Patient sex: F
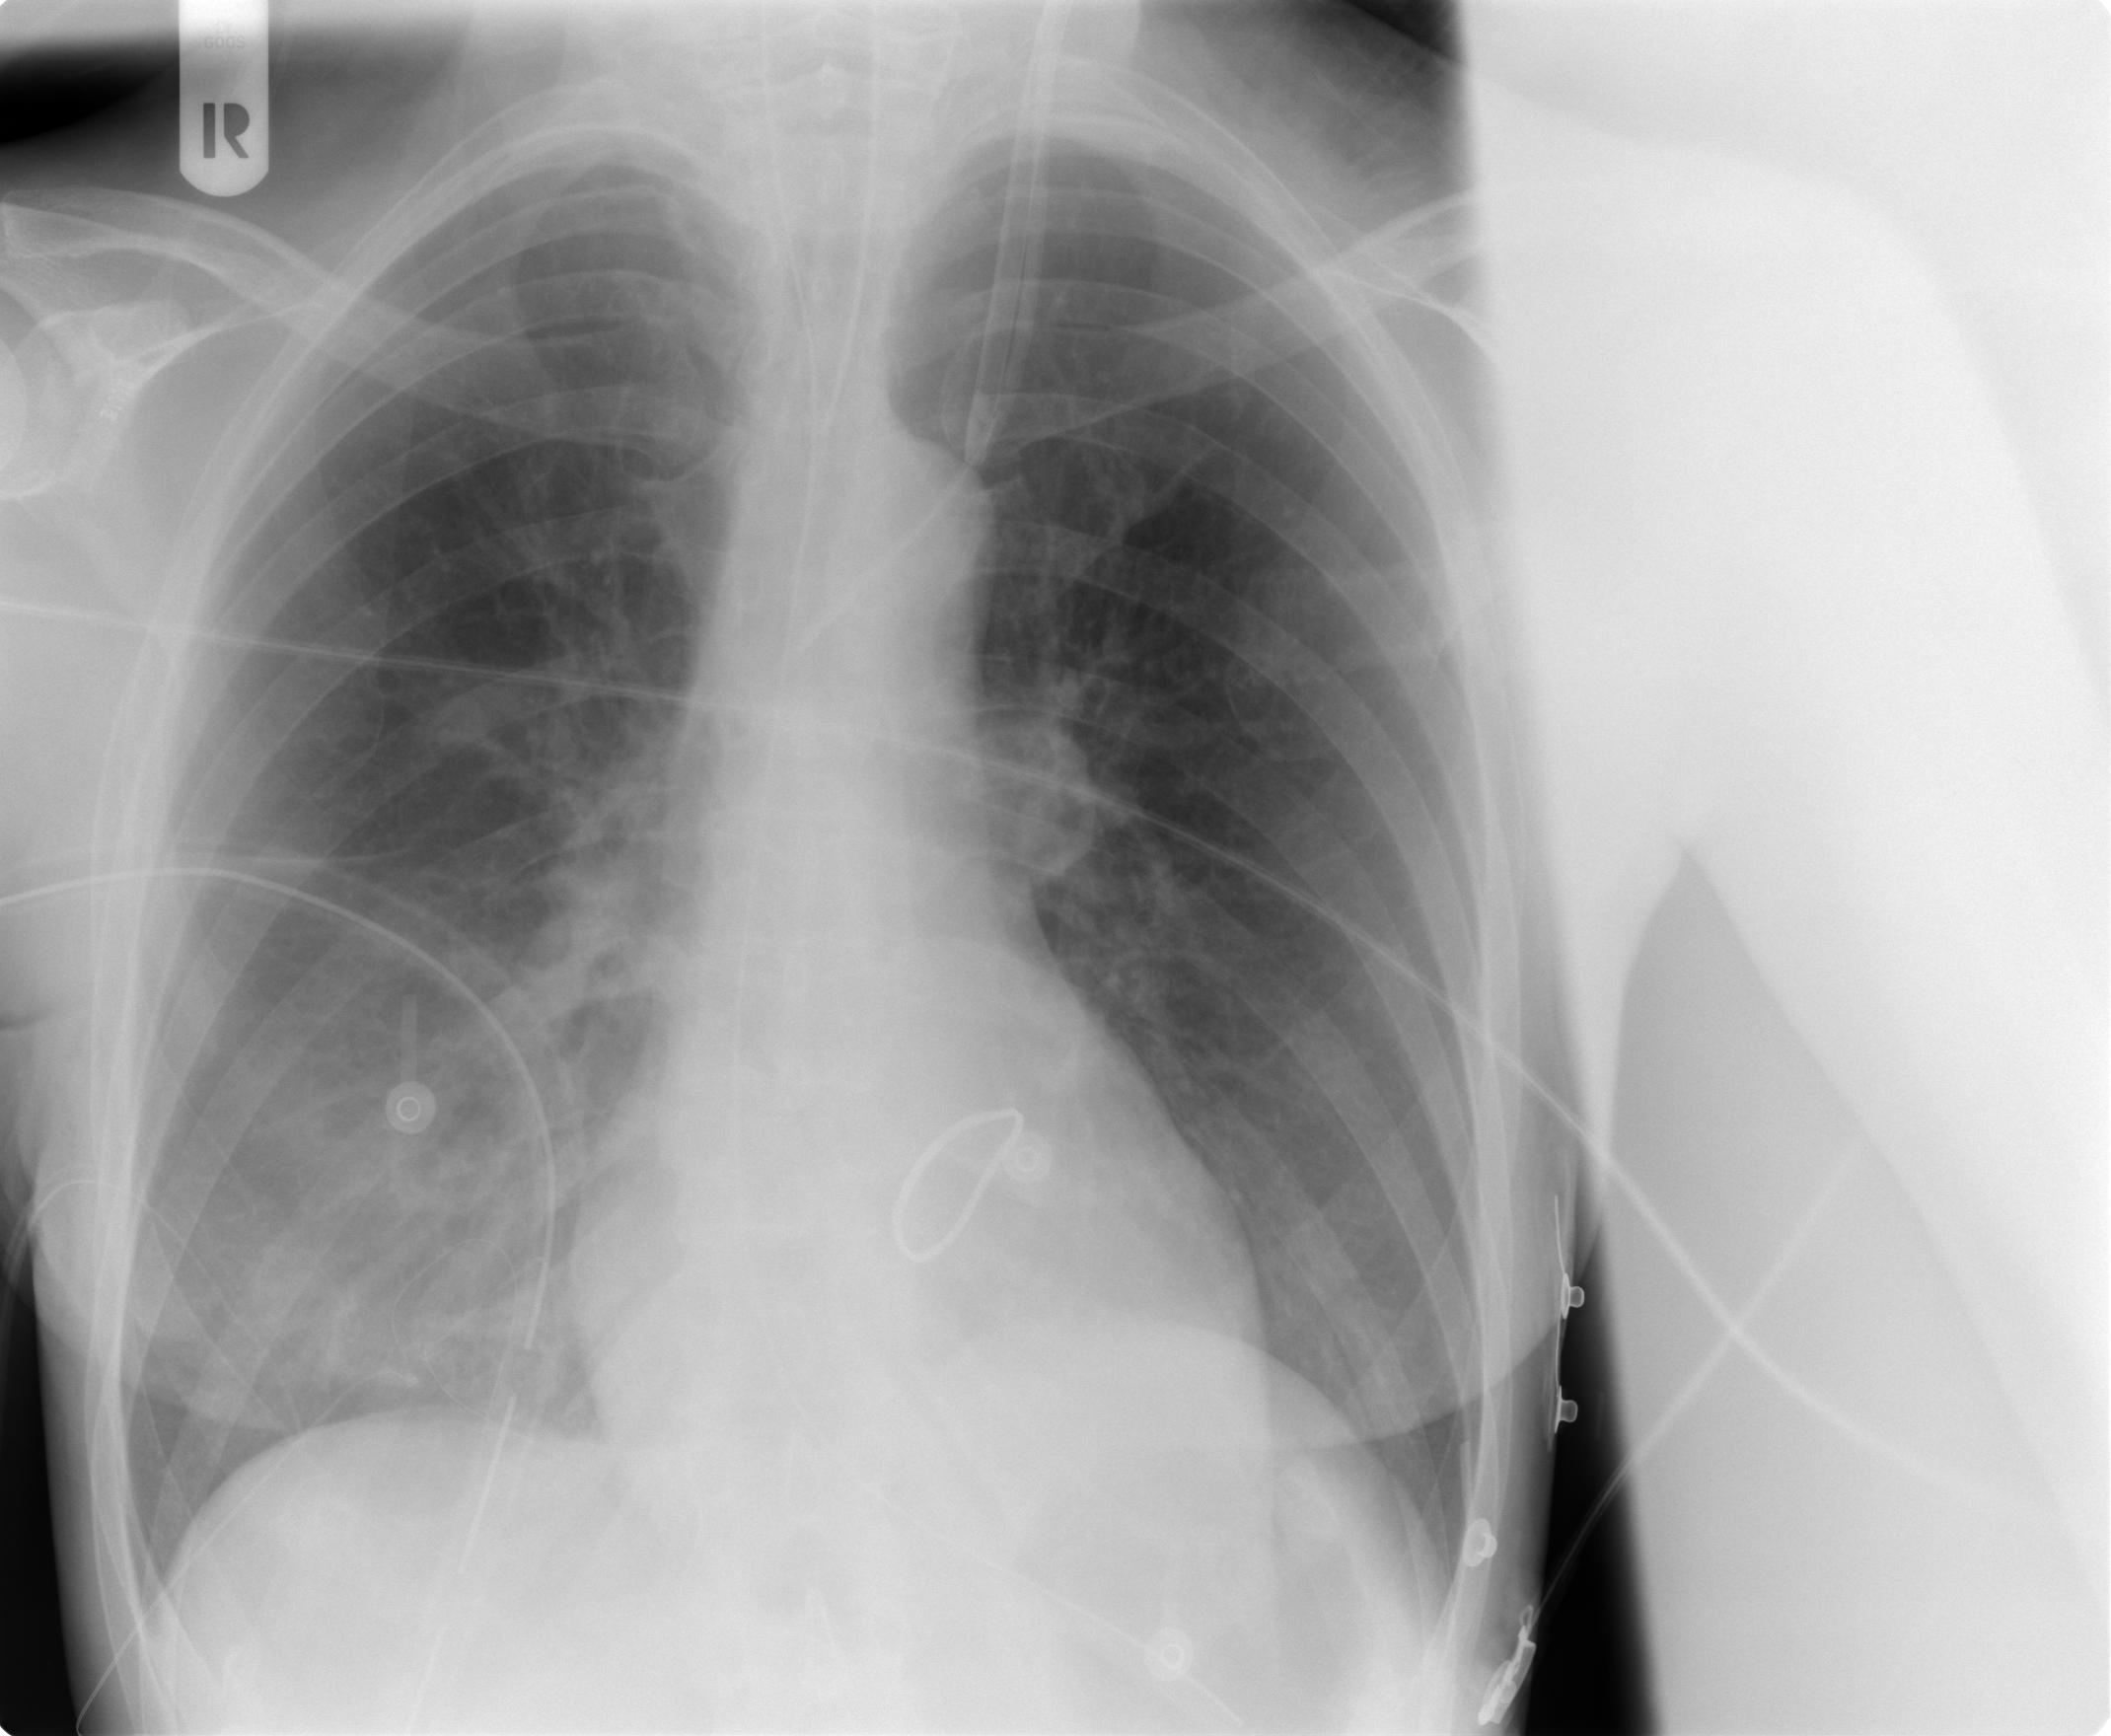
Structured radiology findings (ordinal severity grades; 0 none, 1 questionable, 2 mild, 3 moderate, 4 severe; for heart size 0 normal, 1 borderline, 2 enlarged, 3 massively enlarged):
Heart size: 0
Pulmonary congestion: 0
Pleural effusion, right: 0
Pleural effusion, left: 0
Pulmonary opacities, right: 0
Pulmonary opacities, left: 0
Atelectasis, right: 2
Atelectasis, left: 0